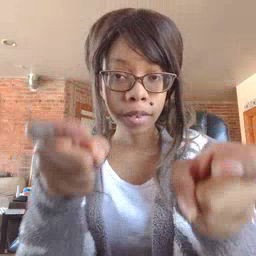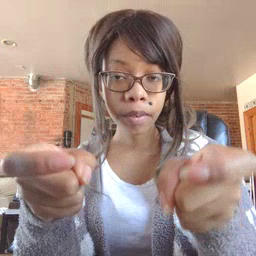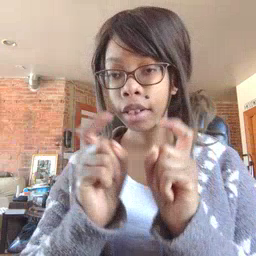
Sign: gift